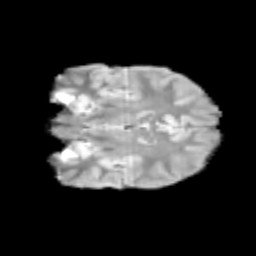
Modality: T2w
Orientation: coronal
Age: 12
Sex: female
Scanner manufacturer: siemens
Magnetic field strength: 3 T
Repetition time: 3.8 s
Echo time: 0.07 s